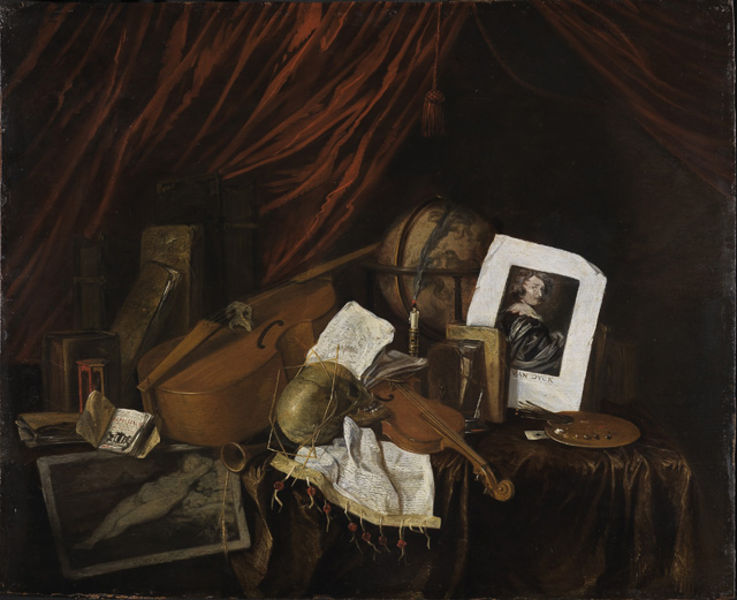
Titel: Vanitas Stilleben
Künstler: Jacques Adolphsz. de Claeuw
Standort: Karlsruhe
Institution: Staatliche Kunsthalle Karlsruhe
Schlagwörter: akt, dunkel, feder, gemälde, mann, nackt, schatten, weiß, braun, frau, hut, laterne, licht, raum, schwarz, stroh, tisch, zeichnung, rot, tuch, malerei, alt, barock, falten, samt, schädel, teller, tod, tot, bild, bildnis, holland, instrument, niederlande, portrait, porträt, spiegel, tischdecke, tischtuch, vorhang, öl, halme, natur, schnur, stoff, decke, bass, blatt, gitarre, instrumente, kontrabass, musik, chaos, stilleben, stillleben, bilder, bücher, papier, liegen, cello, noten, farben, farbe, gardine, gardinen, karten, musikinstrument, draperie, kerze, maler, metall, kammer, kordel, quaste, nackte, foto, fotografie, vanitas, spitzweg, arrangement, memento mori, vergänglichkeit, buch, drapiert, druck, zeitung, durcheinander, helm, allegorie, kunst, künste, palette, pinsel, tizian, heft, bratsche, geige, violine, drappiert, totenkopf, brief, antik, nackte frau, venus, notizbuch, flämisch, van dyck, bommel, landkarte, saiten, stundenglas, siegel, urkunde, bild im bild, vorhand, totenschädel, globus, abgebrannt, welt, nde, ingres, hefte, dokument, zeichnungen, weltkugel, kästen, trompete, reisen, streichinstrument, aktbild, musikinstrumente, atlas, malerpalette, eroberer, trompe, kompass, sanduhr, gambe, erinnerungen, alte meister, roter vorhang, viola, bbücher, brif, totnkopf, vergängnis, kontrabas, mischpalette, kerzr, rumpelkammer, muskinstrumente, barocck, klobus, antonis van dyck, bühcer, 16.jahrh